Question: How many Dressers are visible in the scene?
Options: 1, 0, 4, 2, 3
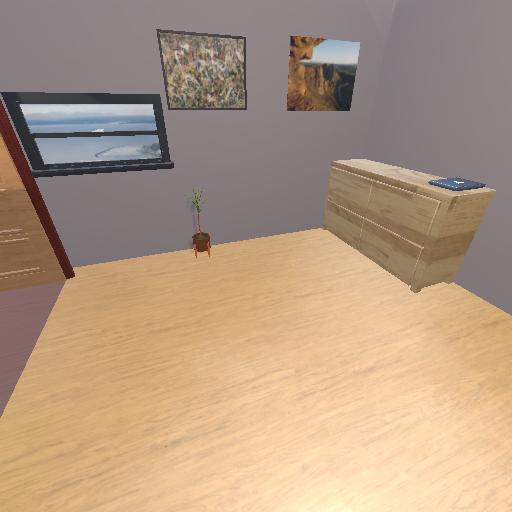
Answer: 1